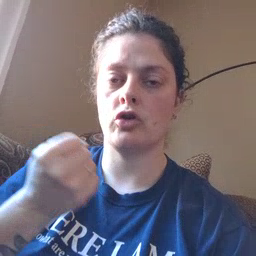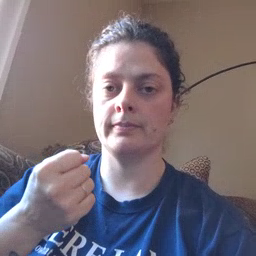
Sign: car